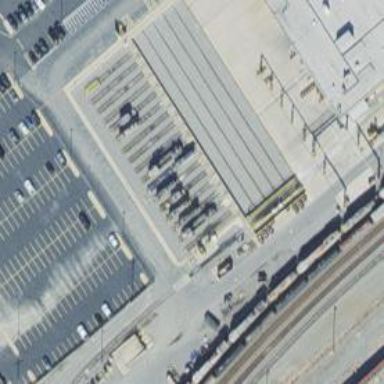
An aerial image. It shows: Railway yard in service.